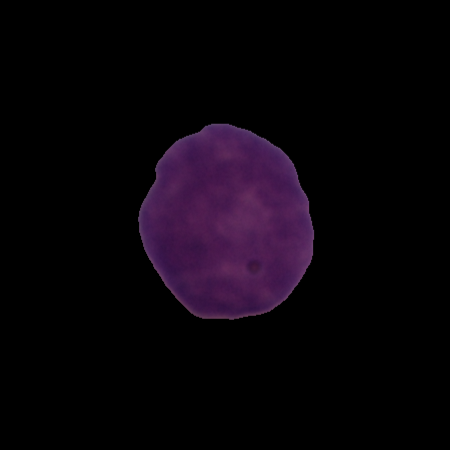
Label: healthy